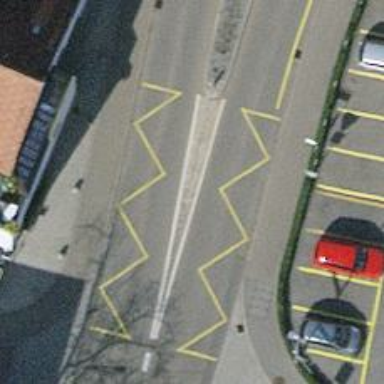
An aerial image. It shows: Bus stop equipped with public transport stop position.